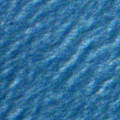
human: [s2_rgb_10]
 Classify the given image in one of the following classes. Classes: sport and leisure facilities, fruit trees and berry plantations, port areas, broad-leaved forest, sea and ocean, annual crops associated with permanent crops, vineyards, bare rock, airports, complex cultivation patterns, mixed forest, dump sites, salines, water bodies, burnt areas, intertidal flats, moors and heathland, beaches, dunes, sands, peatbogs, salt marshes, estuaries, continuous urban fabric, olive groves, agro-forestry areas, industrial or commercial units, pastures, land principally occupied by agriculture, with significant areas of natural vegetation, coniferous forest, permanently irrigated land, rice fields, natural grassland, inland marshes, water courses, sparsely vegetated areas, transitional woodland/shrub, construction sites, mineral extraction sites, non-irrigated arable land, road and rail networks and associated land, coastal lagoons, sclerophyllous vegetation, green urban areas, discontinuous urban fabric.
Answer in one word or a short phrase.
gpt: sea and ocean